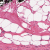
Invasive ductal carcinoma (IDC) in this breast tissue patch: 0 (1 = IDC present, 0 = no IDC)